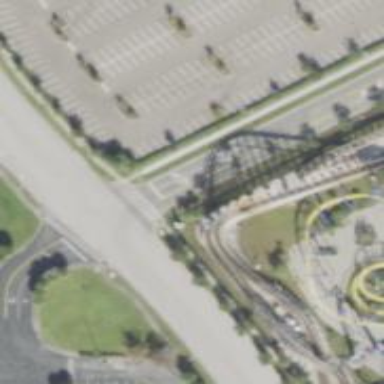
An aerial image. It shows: Roller coaster on bridge.